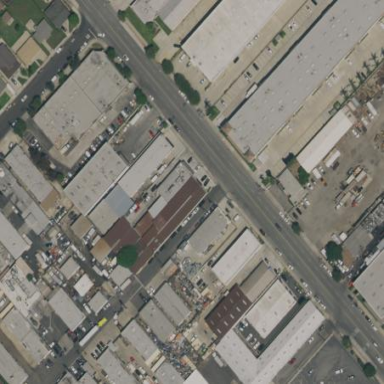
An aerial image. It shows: Warehouse.